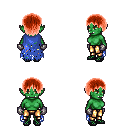
a pixel art fantasy rpg character, female body template, orc, green skin, blue tattered cape, gold greaves, red plain hairstyle, metal gloves, ghillies, four views (front, back, left, right), 2x2 character sprite sheet, small pixel art, hard edges, no anti-aliasing